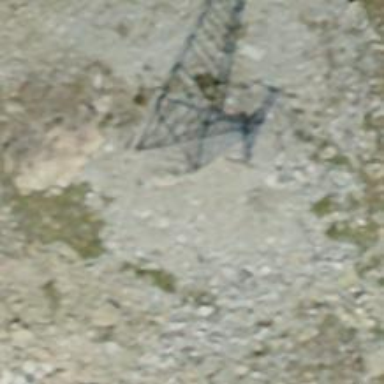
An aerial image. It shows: Pylon used for aerialway.